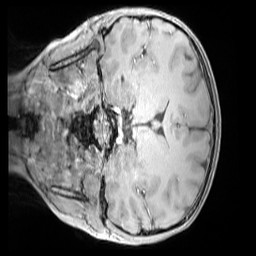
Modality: MP2RAGE
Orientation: coronal
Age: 11
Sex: male
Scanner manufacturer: siemens
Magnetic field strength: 3 T
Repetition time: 4 s
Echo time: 0.00303 s